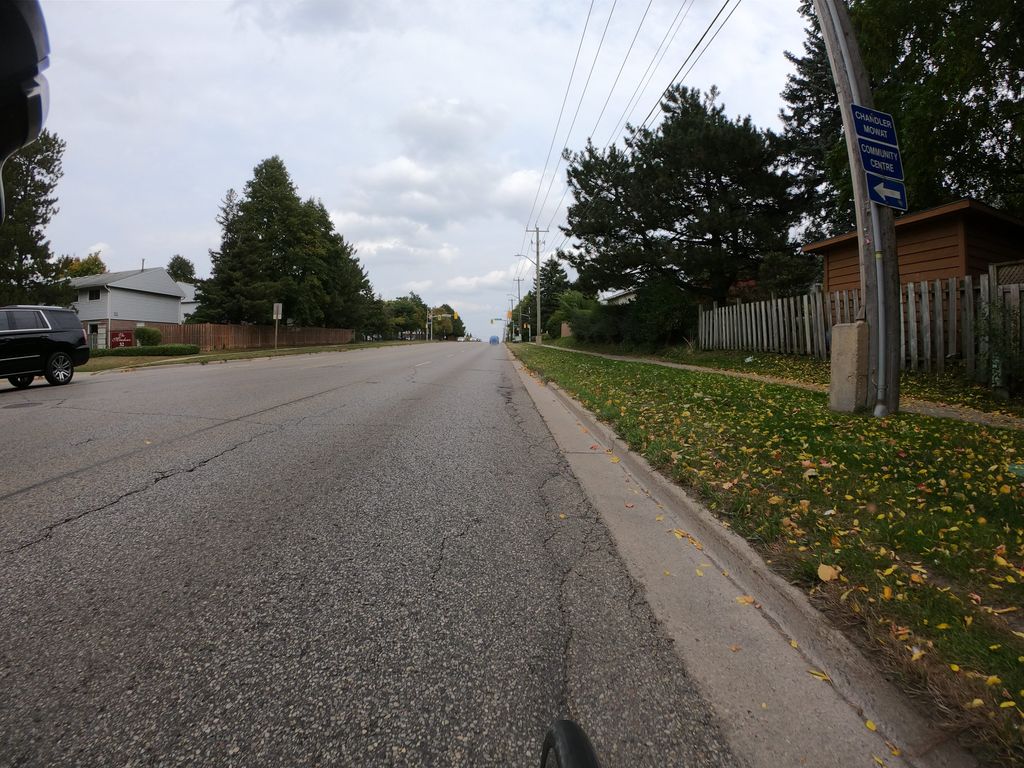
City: kitchener-waterloo